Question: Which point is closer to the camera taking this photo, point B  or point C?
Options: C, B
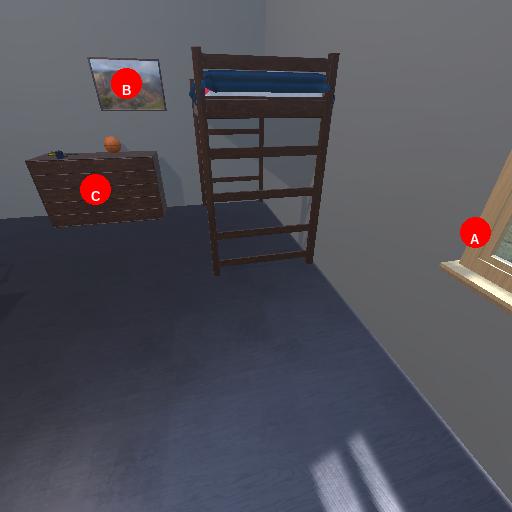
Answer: C